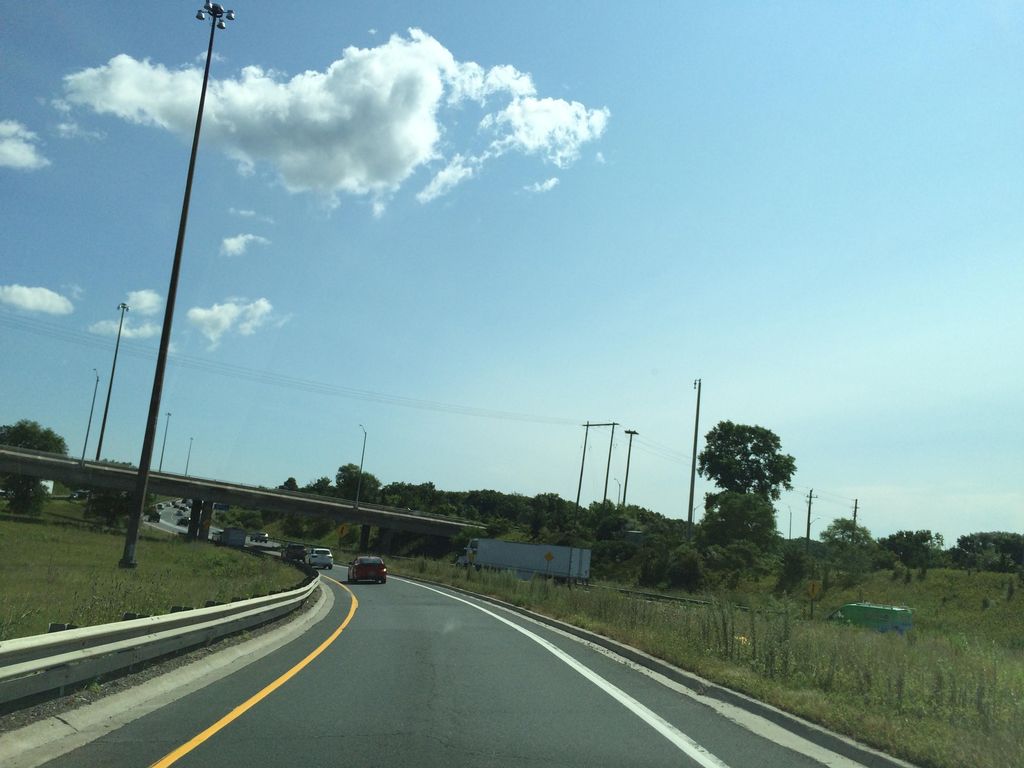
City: hamilton